Question: I have the following Mandelbrot set code in C. I am doing the calculation and creating a .ppm file for the final fractal image. The point is that my fractal image is upside down, meaning it is rotated by 90 degrees. You can check it by executing my code:
./mandel > test.ppm
On the other hand, I also want to change the colours. I want to achieve this fractal image:

My final issue is that my code doesn't check the running time of my code. I have the code for this part too, but when code execution finishes it doesn't print the running time. If someone can make the appropriate changes to my code and help me achieve this fractal image, and make elapsed time displayed I would be glad.
'''
#include <math.h>
#include <stdlib.h>
#include <time.h>
#include <stdio.h>
void color(int red, int green, int blue)
{
fputc((char)red, stdout);
fputc((char)green, stdout);
fputc((char)blue, stdout);
}
int main(int argc, char *argv[])
{
int w = 600, h = 400, x, y;
//each iteration, it calculates: newz = oldz*oldz + p, where p is the current pixel, and oldz stars at the origin
double pr, pi; //real and imaginary part of the pixel p
double newRe, newIm, oldRe, oldIm; //real and imaginary parts of new and old z
double zoom = 1, moveX = -0.5, moveY = 0; //you can change these to zoom and change position
int maxIterations = 1000;//after how much iterations the function should stop
clock_t begin, end;
double time_spent;
printf("P6
# CREATOR: E.T / mandel program
");
printf("%d %d
255
",w,h);
begin = clock();
//loop through every pixel
for(x = 0; x < w; x++)
for(y = 0; y < h; y++)
{
//calculate the initial real and imaginary part of z, based on the pixel location and zoom and position values
pr = 1.5 * (x - w / 2) / (0.5 * zoom * w) + moveX;
pi = (y - h / 2) / (0.5 * zoom * h) + moveY;
newRe = newIm = oldRe = oldIm = 0; //these should start at 0,0
//"i" will represent the number of iterations
int i;
//start the iteration process
for(i = 0; i < maxIterations; i++)
{
//remember value of previous iteration
oldRe = newRe;
oldIm = newIm;
//the actual iteration, the real and imaginary part are calculated
newRe = oldRe * oldRe - oldIm * oldIm + pr;
newIm = 2 * oldRe * oldIm + pi;
//if the point is outside the circle with radius 2: stop
if((newRe * newRe + newIm * newIm) > 4) break;
}
color(i % 256, 255, 255 * (i < maxIterations));
}
end = clock();
time_spent = (double)(end - begin) / CLOCKS_PER_SEC;
printf("Elapsed time: %.2lf seconds.
", time_spent);
return 0;
}
'''
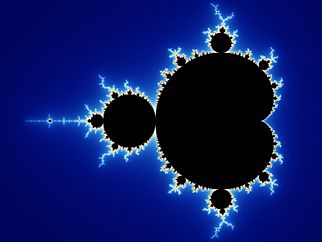
Answer: Part 1:
You need to swap the order of your loops to:
'''
for(y = 0; y < h; y++)
for(x = 0; x < w; x++)
'''
That will give you the correctly oriented fractal.
Part 2:
To get the time to print out, you should print it to stderr since you are printing the ppm output to stdout:
'''
fprintf(stderr, "Elapsed time: %.2lf seconds.
", time_spent);
'''
Part 3:
To get a continuous smooth coloring, you need to use the Normalized Iteration Count method or something similar. Here is a replacement for your coloring section that gives you something similar to what you desire:
'''
if(i == maxIterations)
color(0, 0, 0); // black
else
{
double z = sqrt(newRe * newRe + newIm * newIm);
int brightness = 256. * log2(1.75 + i - log2(log2(z))) / log2(double(maxIterations));
color(brightness, brightness, 255);
}
'''
It isn't quite there because I kind of did a simple approximate implementation of the Normalized Iteration Count method.

It isn't a fully continuous coloring, but it is kind of close.